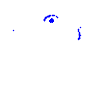
Particle: kaon